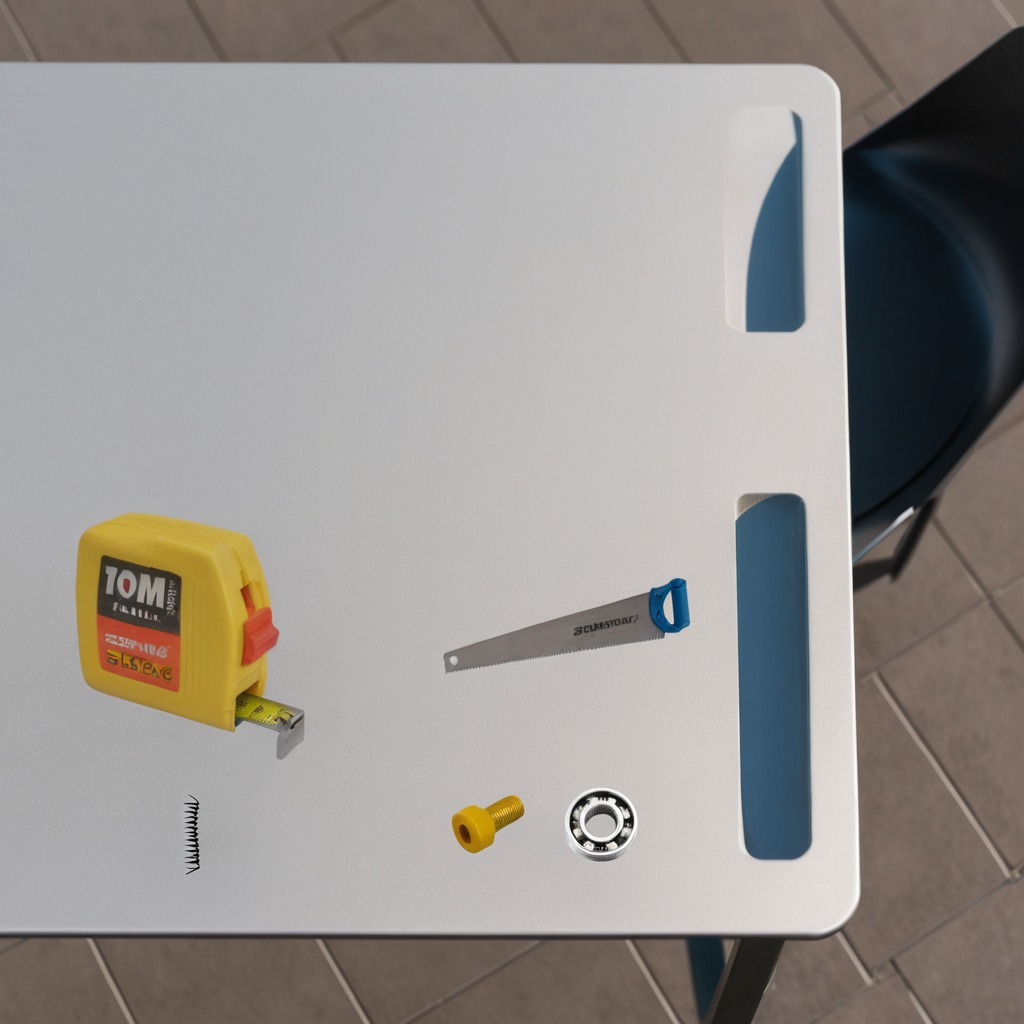
A ball bearing, a measuring tape, a metal machine screw, a coiled metal spring, and a handheld metal saw are lying on the utility table.